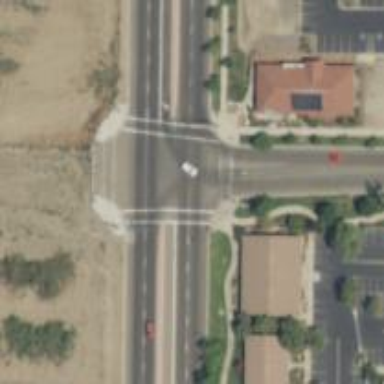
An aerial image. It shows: Crossing on the road with line markings.